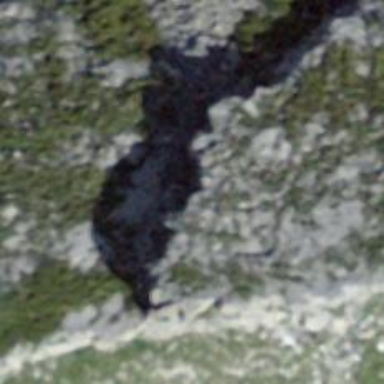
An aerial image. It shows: Cliff in nature.